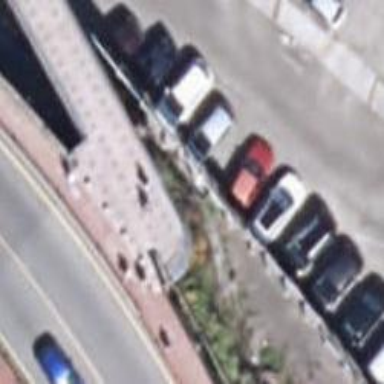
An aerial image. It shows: Footway bridge with paving stones surface.